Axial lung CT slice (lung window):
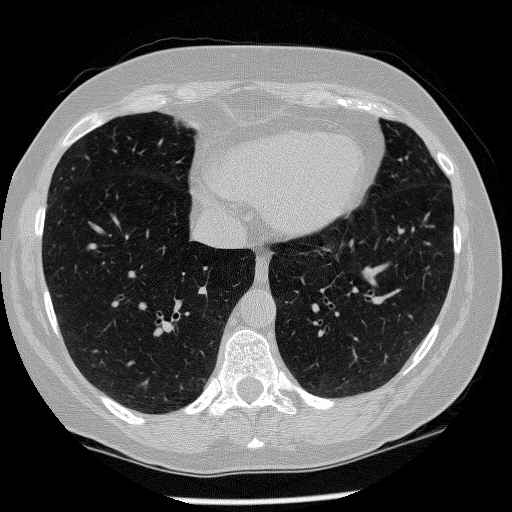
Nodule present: no